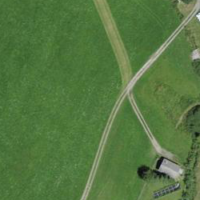
EUNIS habitat code: 24
Species observed at this site:
Caltha palustris